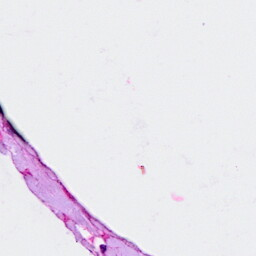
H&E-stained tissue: Breast